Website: ulta-beauty
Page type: customer-info-address
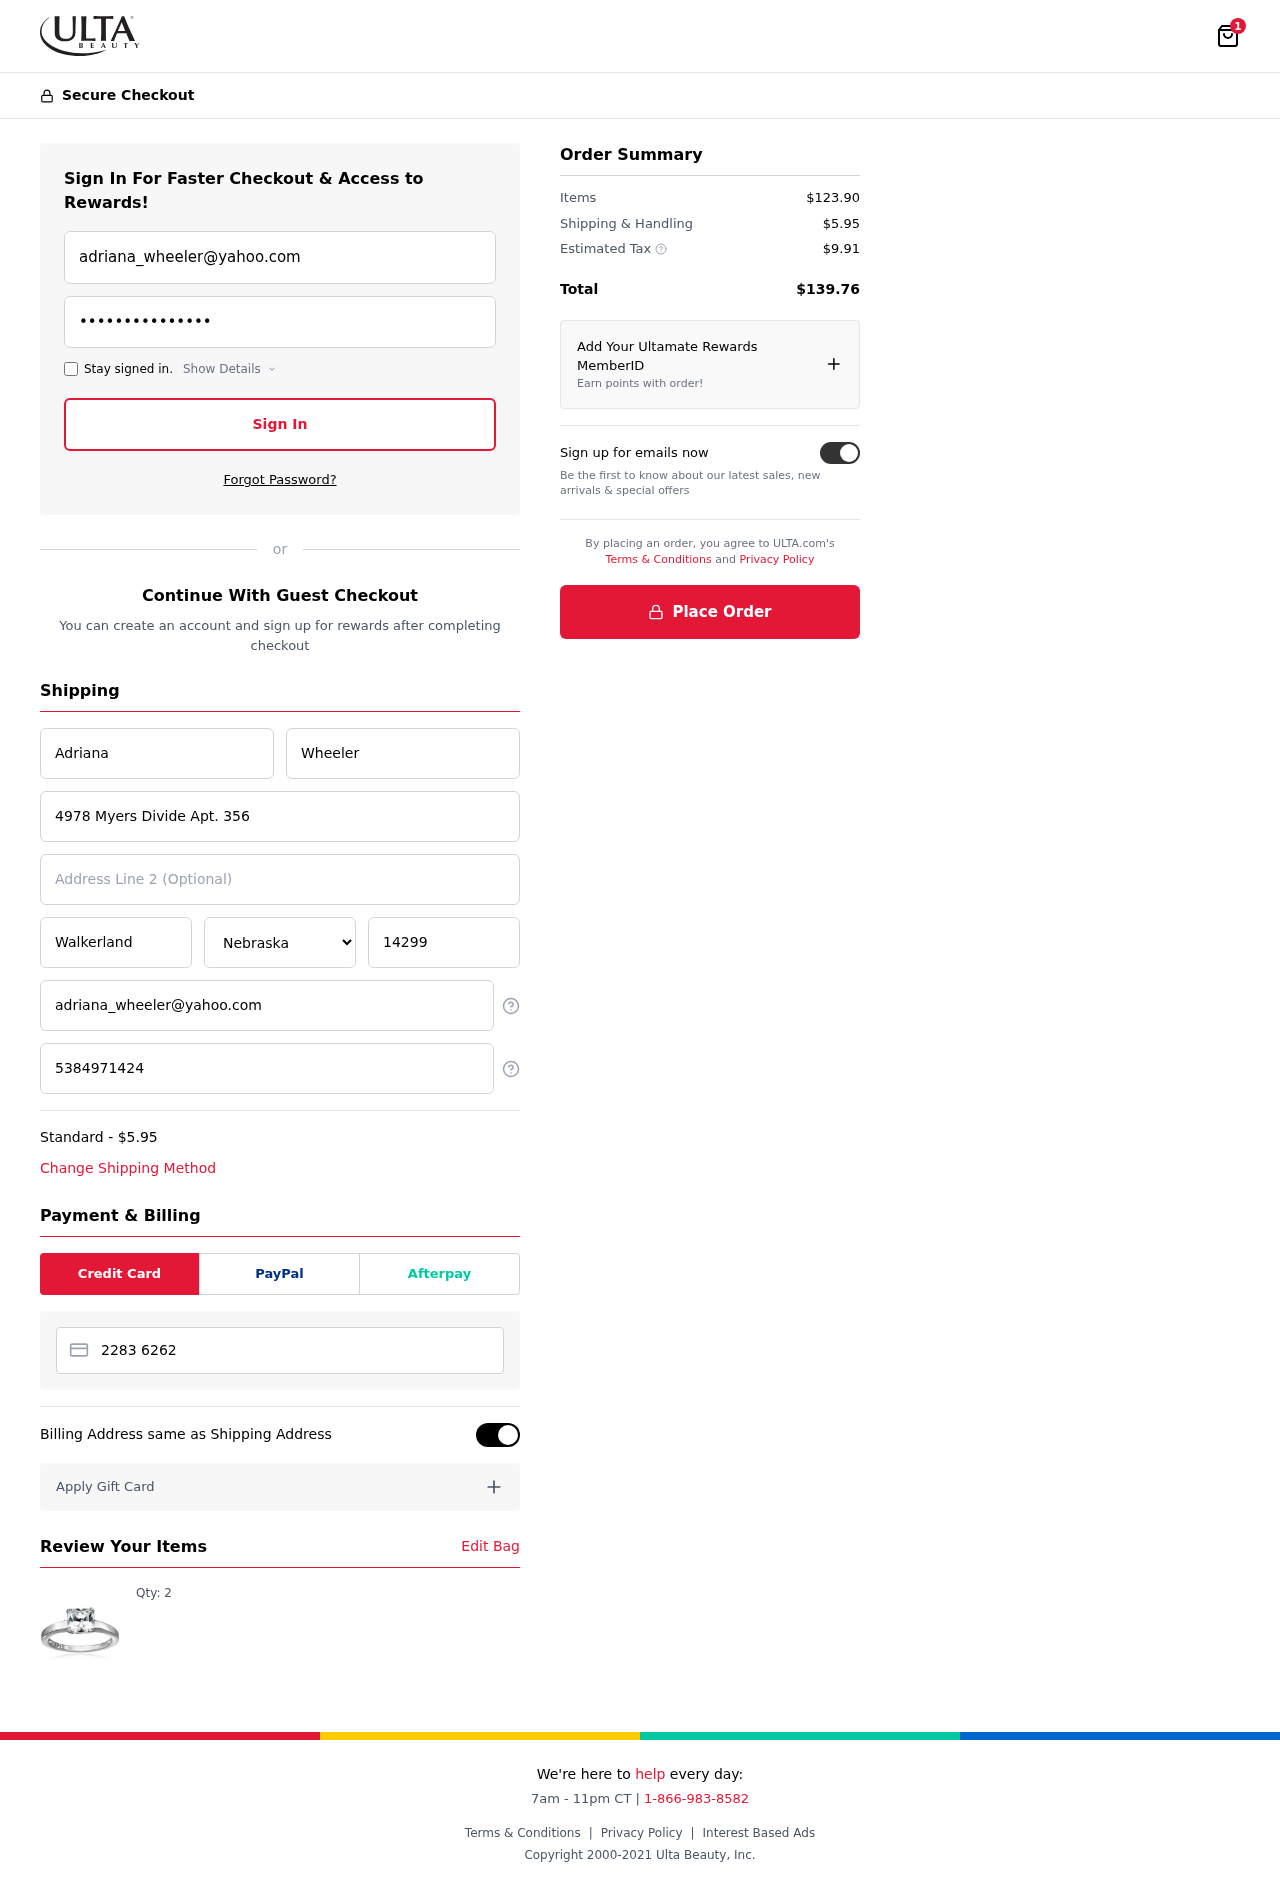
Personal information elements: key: PII_CARD_NUMBER
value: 2283 6262 2331 5728
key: PII_CITY
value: Walkerland
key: PII_EMAIL
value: adriana_wheeler@yahoo.com
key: PII_FIRSTNAME
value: Adriana
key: PII_LASTNAME
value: Wheeler
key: PII_PHONE
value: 5384971424
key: PII_POSTCODE
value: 14299
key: PII_STATE
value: Nebraska
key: PII_STREET
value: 4978 Myers Divide Apt. 356
Product elements: key: PRODUCT1_QUANTITY
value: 2
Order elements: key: ORDER_NUM_ITEMS
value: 1
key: ORDER_SHIPPING_COST
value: $5.95
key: ORDER_ITEMS_TOTAL
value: $123.90
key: ORDER_SHIPPING_COST2
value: $5.95
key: ORDER_TAX
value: $9.91
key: ORDER_TOTAL
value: $139.76